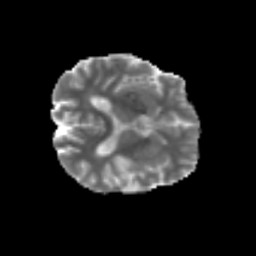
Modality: MD
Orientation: axial
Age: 61
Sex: male
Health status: ill
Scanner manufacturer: siemens
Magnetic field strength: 3 T
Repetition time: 8.7 s
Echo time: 0.11 s